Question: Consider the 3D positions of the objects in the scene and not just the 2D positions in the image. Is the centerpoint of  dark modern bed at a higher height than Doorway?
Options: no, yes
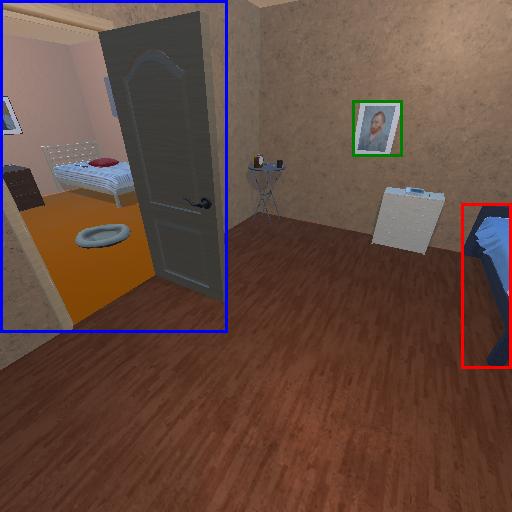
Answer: no